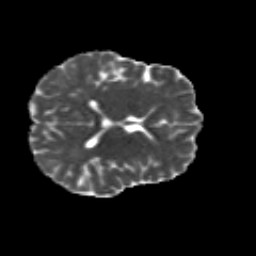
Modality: MD
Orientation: axial
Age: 24
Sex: female
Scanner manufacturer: siemens
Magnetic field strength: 3 T
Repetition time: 8.8 s
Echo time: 0.085 s